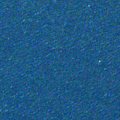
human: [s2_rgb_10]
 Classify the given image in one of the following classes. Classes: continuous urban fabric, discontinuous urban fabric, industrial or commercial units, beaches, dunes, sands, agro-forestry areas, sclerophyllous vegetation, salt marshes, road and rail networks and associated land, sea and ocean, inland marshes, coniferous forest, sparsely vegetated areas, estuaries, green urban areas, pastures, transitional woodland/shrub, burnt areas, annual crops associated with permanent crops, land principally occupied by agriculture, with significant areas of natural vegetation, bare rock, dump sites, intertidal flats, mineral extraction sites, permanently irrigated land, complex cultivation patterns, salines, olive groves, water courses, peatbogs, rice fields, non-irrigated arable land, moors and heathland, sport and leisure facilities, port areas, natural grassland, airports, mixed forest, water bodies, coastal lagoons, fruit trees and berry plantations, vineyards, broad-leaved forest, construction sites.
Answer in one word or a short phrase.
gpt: sea and ocean